Field crop: maize
Growth stage: 2
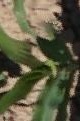
Species: maize